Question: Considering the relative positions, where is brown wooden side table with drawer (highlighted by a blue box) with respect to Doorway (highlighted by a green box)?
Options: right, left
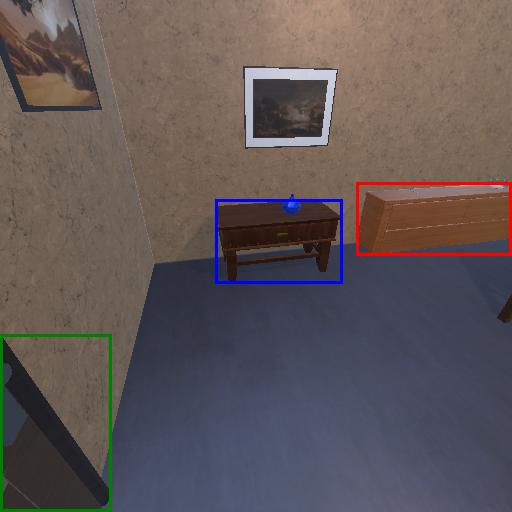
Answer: right